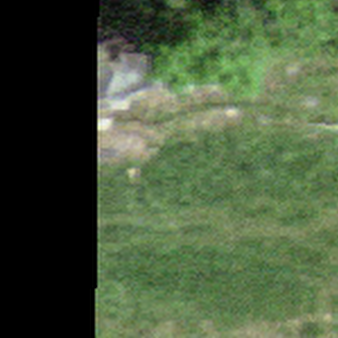
Label: other